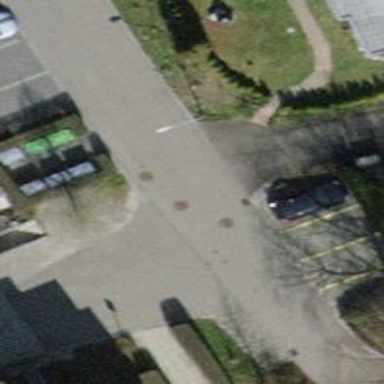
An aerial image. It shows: Residential road with designated cycle lane.